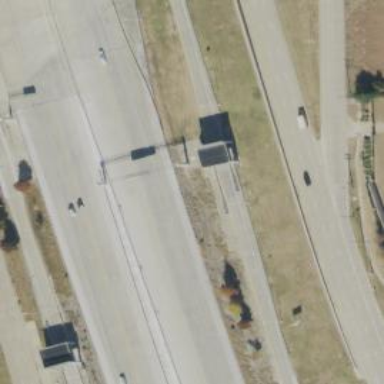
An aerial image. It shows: Toll gantry on the road.